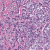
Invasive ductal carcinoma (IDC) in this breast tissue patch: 1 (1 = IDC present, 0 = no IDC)